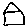
Label: house